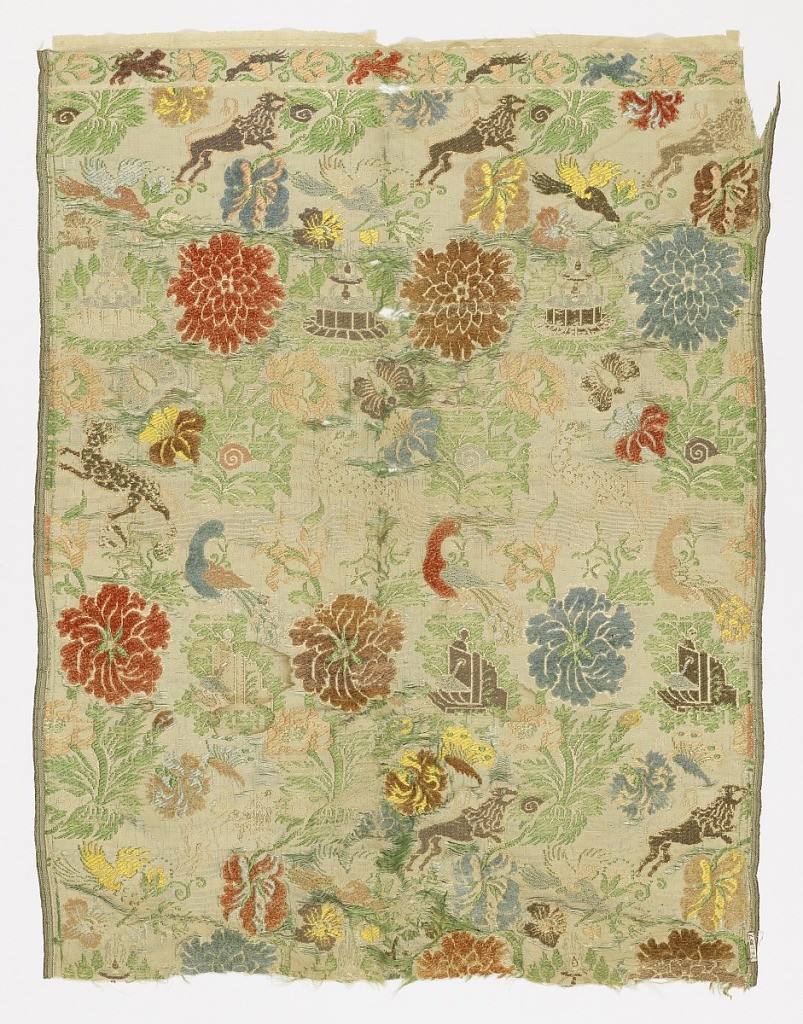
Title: Fragment
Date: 17th century
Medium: medium: silk Technique: plain weave with continuous and discontinuous supplementary weft floats
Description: Flowers, fountains, peacocks and lions on white.